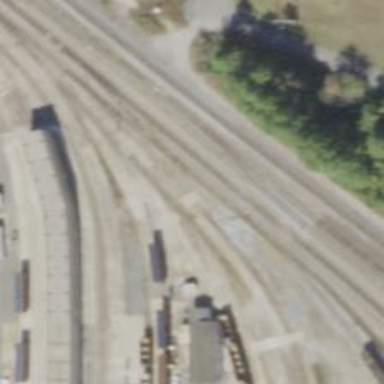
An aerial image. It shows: Railway yard.